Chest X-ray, AP view. Patient: 58 years old, sex M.
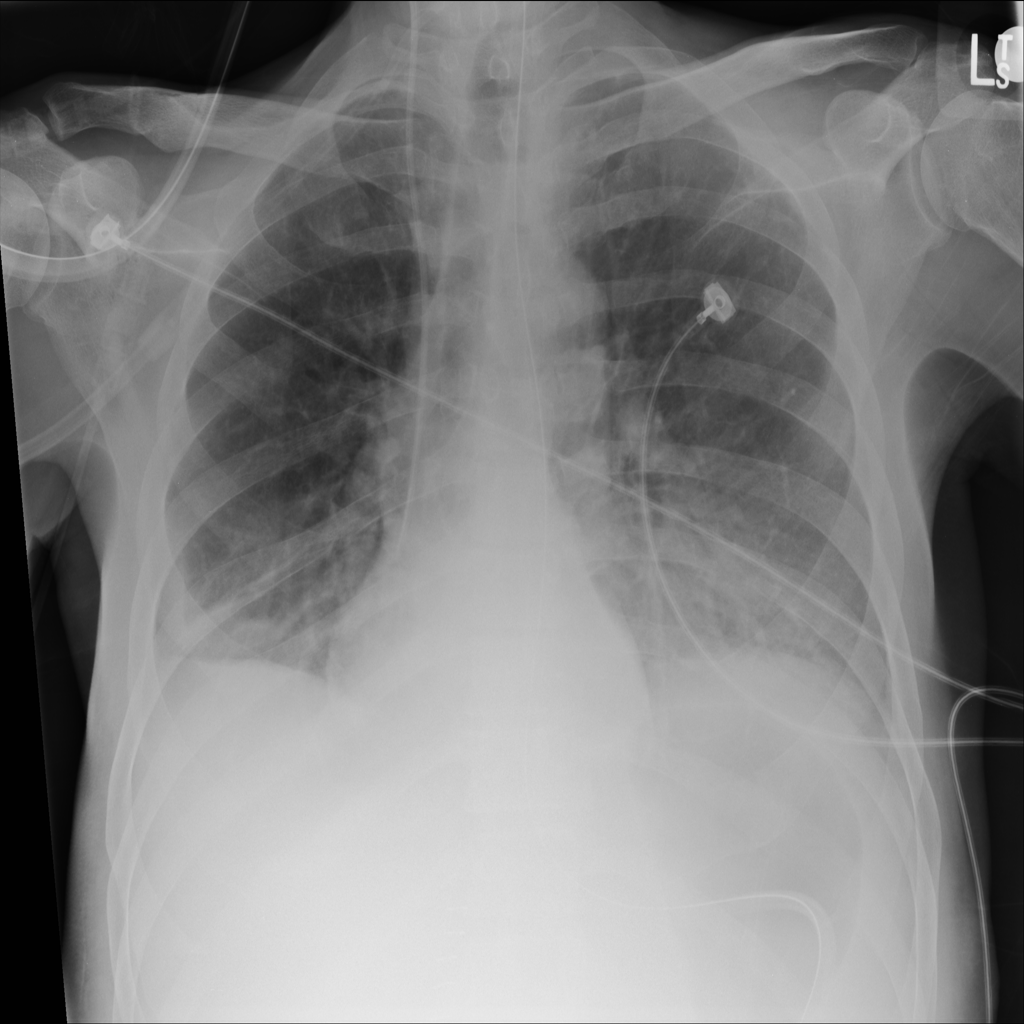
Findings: Atelectasis, Effusion